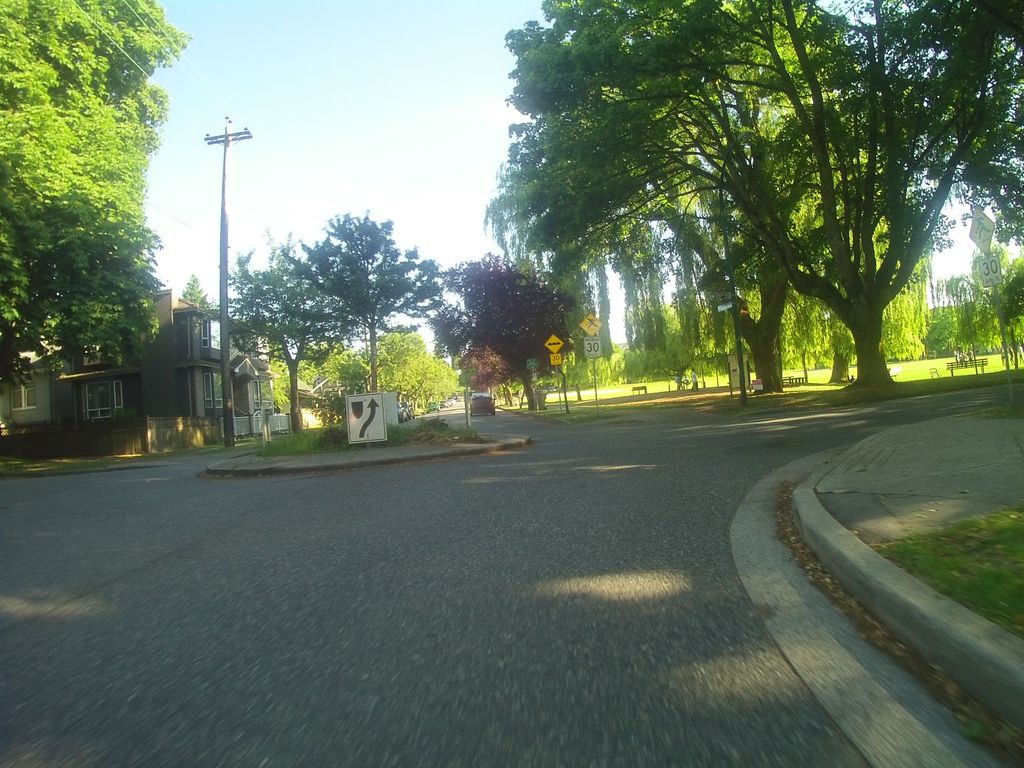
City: vancouver